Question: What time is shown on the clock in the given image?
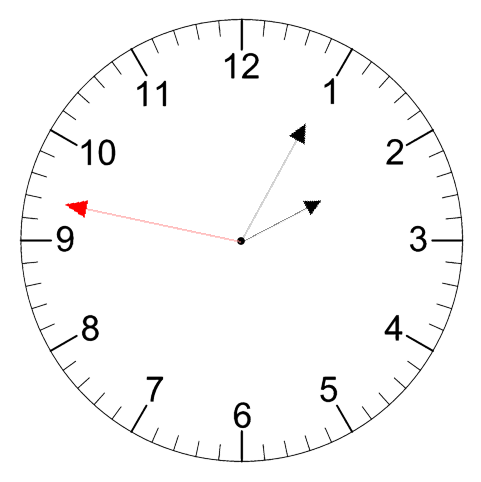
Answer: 02:04:47